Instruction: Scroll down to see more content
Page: traveler
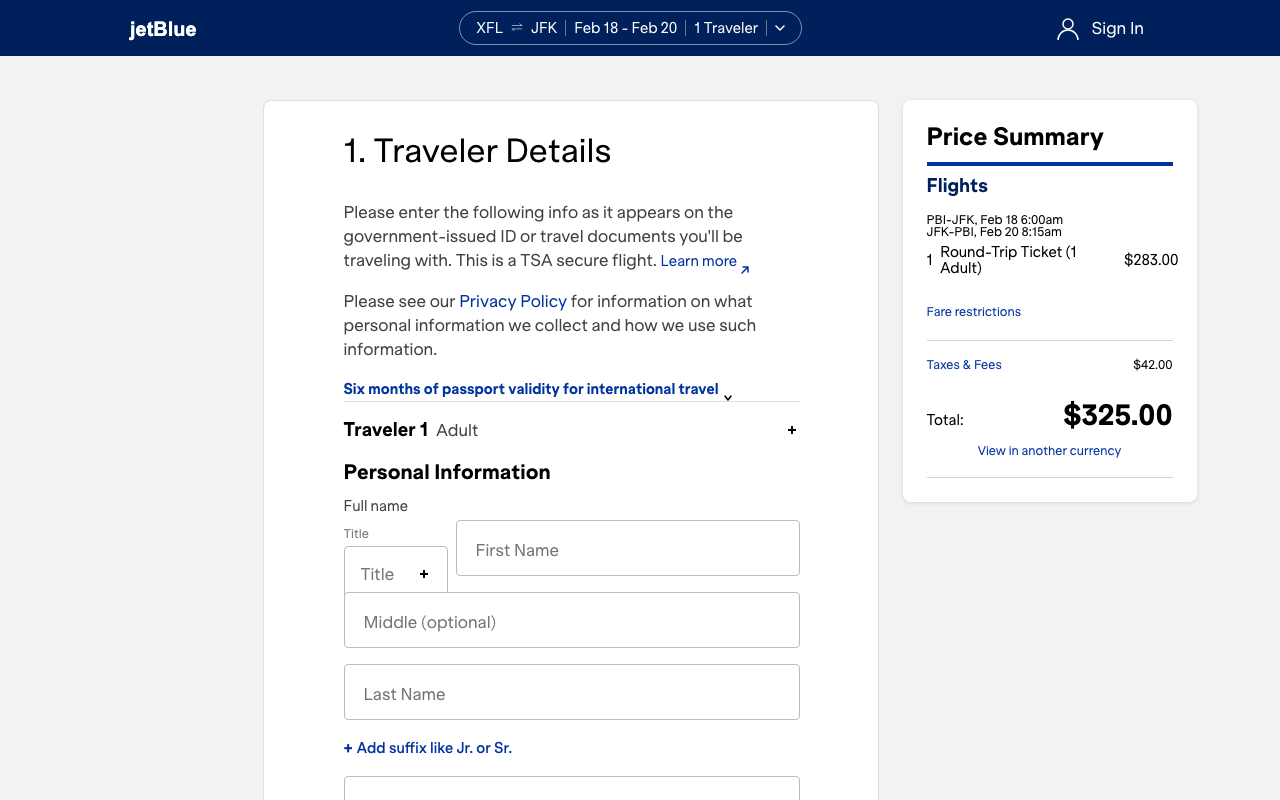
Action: scroll